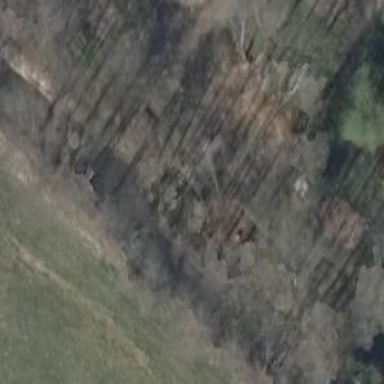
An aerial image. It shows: Row of trees in natural setting.